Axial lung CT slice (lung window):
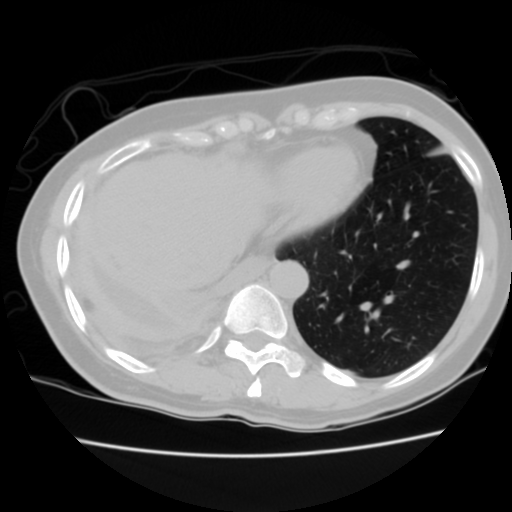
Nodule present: no